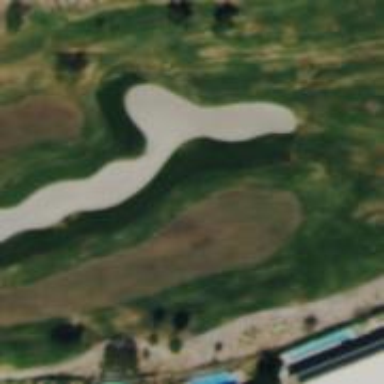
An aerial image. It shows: Golf bunker filled with sandy terrain.